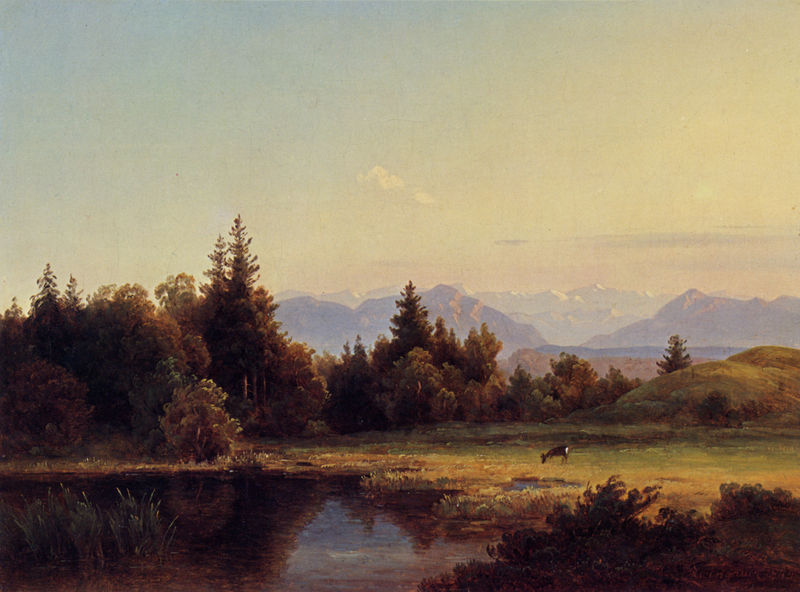
Titel: An den Osterseen
Künstler: Anton Zwengauer
Standort: Süddeutschland
Institution: Privatbesitz
Schlagwörter: baum, berg, blau, blätter, dunkel, felsen, gemälde, himmel, laub, wasser, weiß, wolken, bäume, fluss, gelb, grün, landschaft, see, teich, ufer, abend, braun, grau, hell, hintergrund, licht, schwarz, szene, gras, rasen, rot, schnee, tier, wiese, wolke, spiegel, öl, feld, ferne, gräser, horizont, hügel, morgen, natur, schilf, sonnenaufgang, spiegelung, strauch, vieh, weide, weite, busch, büsche, einsam, gebüsch, gewässer, sonne, sträucher, blatt, pflanze, pflanzen, wald, genre, szenerie, weiher, berge, fels, gebirge, gipfel, bergkette, dunst, nebel, sonnenuntergang, violett, grasen, rind, herbst, idylle, rand, romantik, tannen, ölgemälde, turner, wild, weiden, alpen, wasserpflanzen, idyll, lichtung, schweiz, tanne, hirsch, reh, moor, romantisch, tümpel, brauntöne, laubbäume, seerosen, tannenwald, tränke, äsen, wasserspiegel, spigelung, landschafz, teich see, bergketten, wolkenfrei, äsung, alpenvorland, alpenglühen, osterseen, schliff, schilfrohr, stimmungsvoll, wolden, 18., wilf